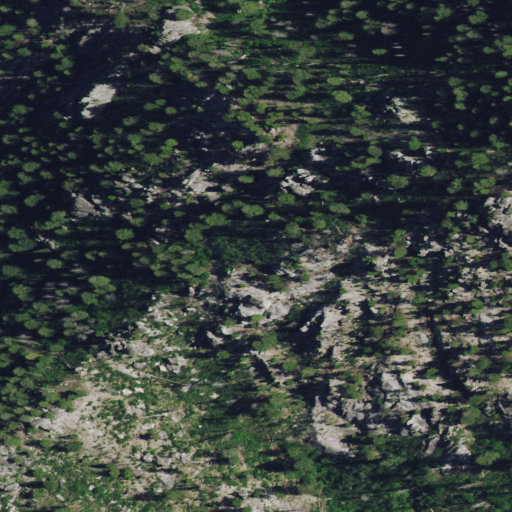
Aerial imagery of ridge(s) in Idaho named Bulldog Ridge containing shrub and evergreen forest